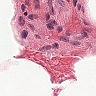
Metastatic tissue present: no